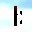
Label: 1